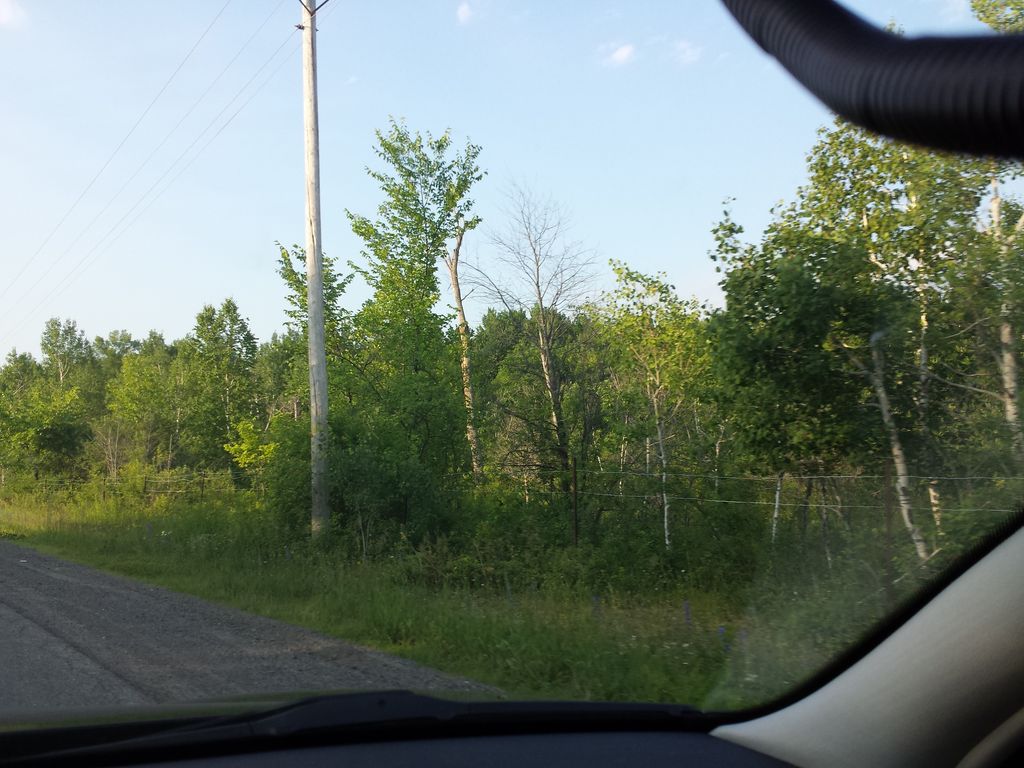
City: ottawa-gatineau